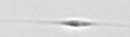
Label: Cylindrotheca_morphotype1